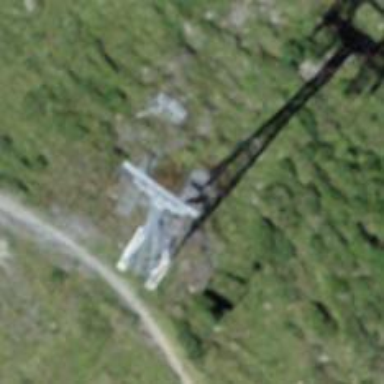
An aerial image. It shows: Pylon for aerialway.